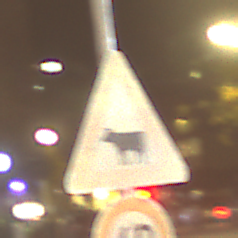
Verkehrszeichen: ViehtriebRechts
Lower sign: Geschwindigkeit40
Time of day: Night
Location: Outdoor (Urban)
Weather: Clear
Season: NotSpecified
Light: Artificial